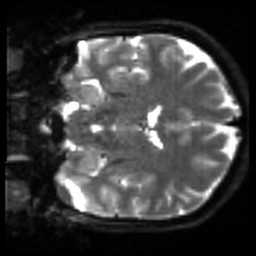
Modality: sbref
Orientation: coronal
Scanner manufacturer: siemens
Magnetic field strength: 3 T
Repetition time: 4 s
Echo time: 0.0594 s